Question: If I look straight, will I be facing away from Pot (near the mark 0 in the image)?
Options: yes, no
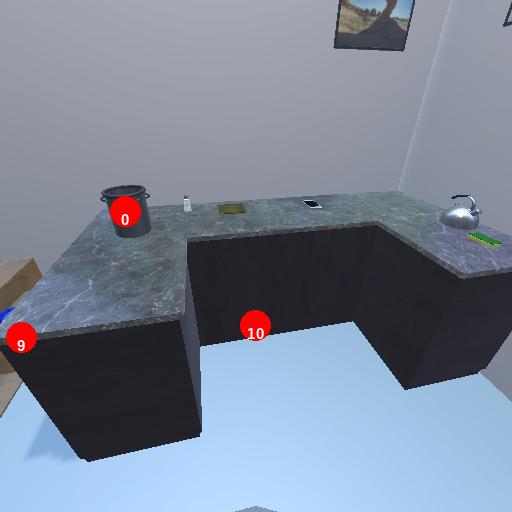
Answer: yes